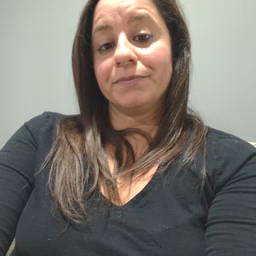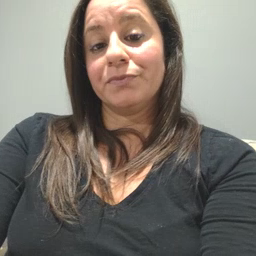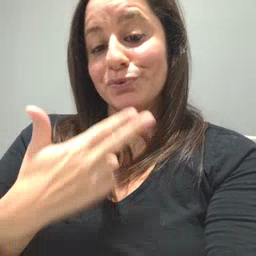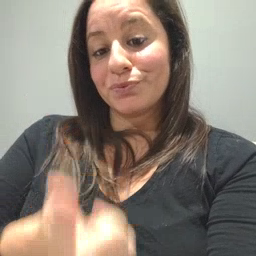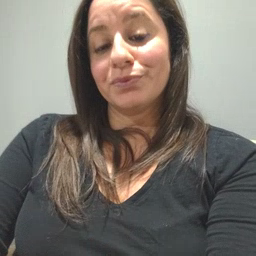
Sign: cute